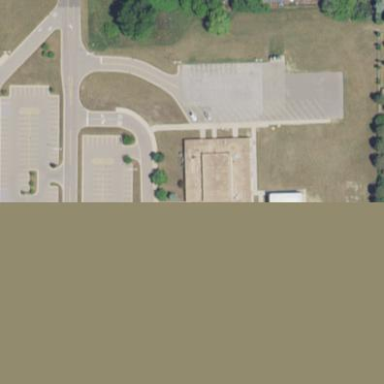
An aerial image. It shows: School building.